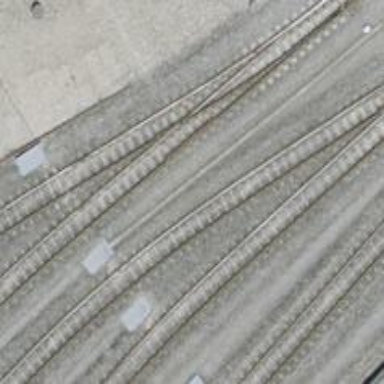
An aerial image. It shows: Narrow-gauge railway service yard with 1 track. The railway is electrified with contact line.